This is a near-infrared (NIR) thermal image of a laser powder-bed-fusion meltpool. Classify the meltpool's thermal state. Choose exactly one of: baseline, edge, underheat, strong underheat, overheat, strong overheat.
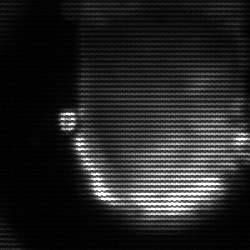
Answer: baseline